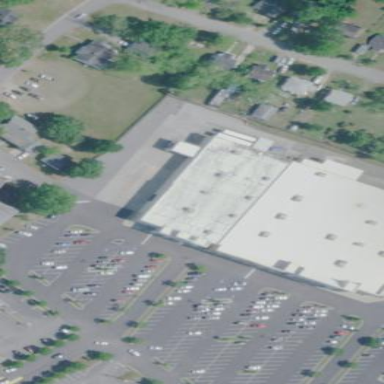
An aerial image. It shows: Building.